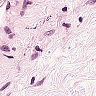
Metastatic tissue present: no